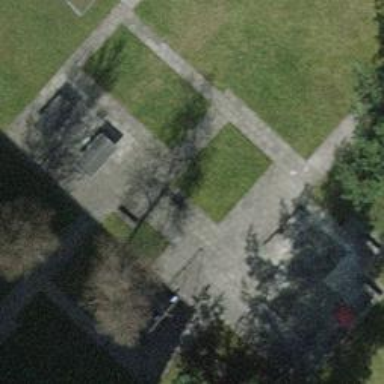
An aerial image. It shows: Bench for seating.